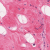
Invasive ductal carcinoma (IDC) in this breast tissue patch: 0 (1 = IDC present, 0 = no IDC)